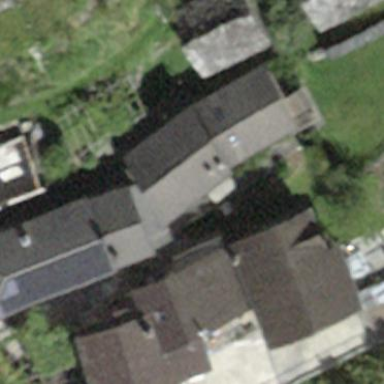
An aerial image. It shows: Detached building.